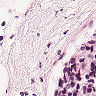
Metastatic tissue present: no